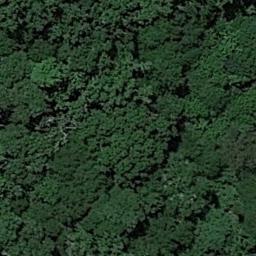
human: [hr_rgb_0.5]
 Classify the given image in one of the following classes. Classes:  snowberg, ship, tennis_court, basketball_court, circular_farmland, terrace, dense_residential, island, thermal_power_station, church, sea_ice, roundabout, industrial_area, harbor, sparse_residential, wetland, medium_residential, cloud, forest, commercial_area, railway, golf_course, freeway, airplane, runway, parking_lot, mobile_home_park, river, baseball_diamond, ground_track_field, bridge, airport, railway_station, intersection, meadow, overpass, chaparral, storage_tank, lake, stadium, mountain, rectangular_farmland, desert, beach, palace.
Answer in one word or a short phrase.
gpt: forest